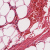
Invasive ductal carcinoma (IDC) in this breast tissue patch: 0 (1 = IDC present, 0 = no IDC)